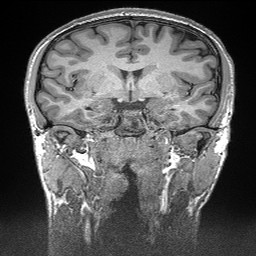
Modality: T1w
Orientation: sagittal
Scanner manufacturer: siemens
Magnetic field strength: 3 T
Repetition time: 2.3 s
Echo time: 0.00298 s